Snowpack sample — Loveland Pass, Silver Plume, Colorado, USA (12/14/25, 10:50 AM MST)
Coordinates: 39.664, -105.882
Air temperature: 36 °F
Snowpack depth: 67 cm
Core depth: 10 cm
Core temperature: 50 °F
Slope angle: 6°, slope face: 326°
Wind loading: low
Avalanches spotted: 0
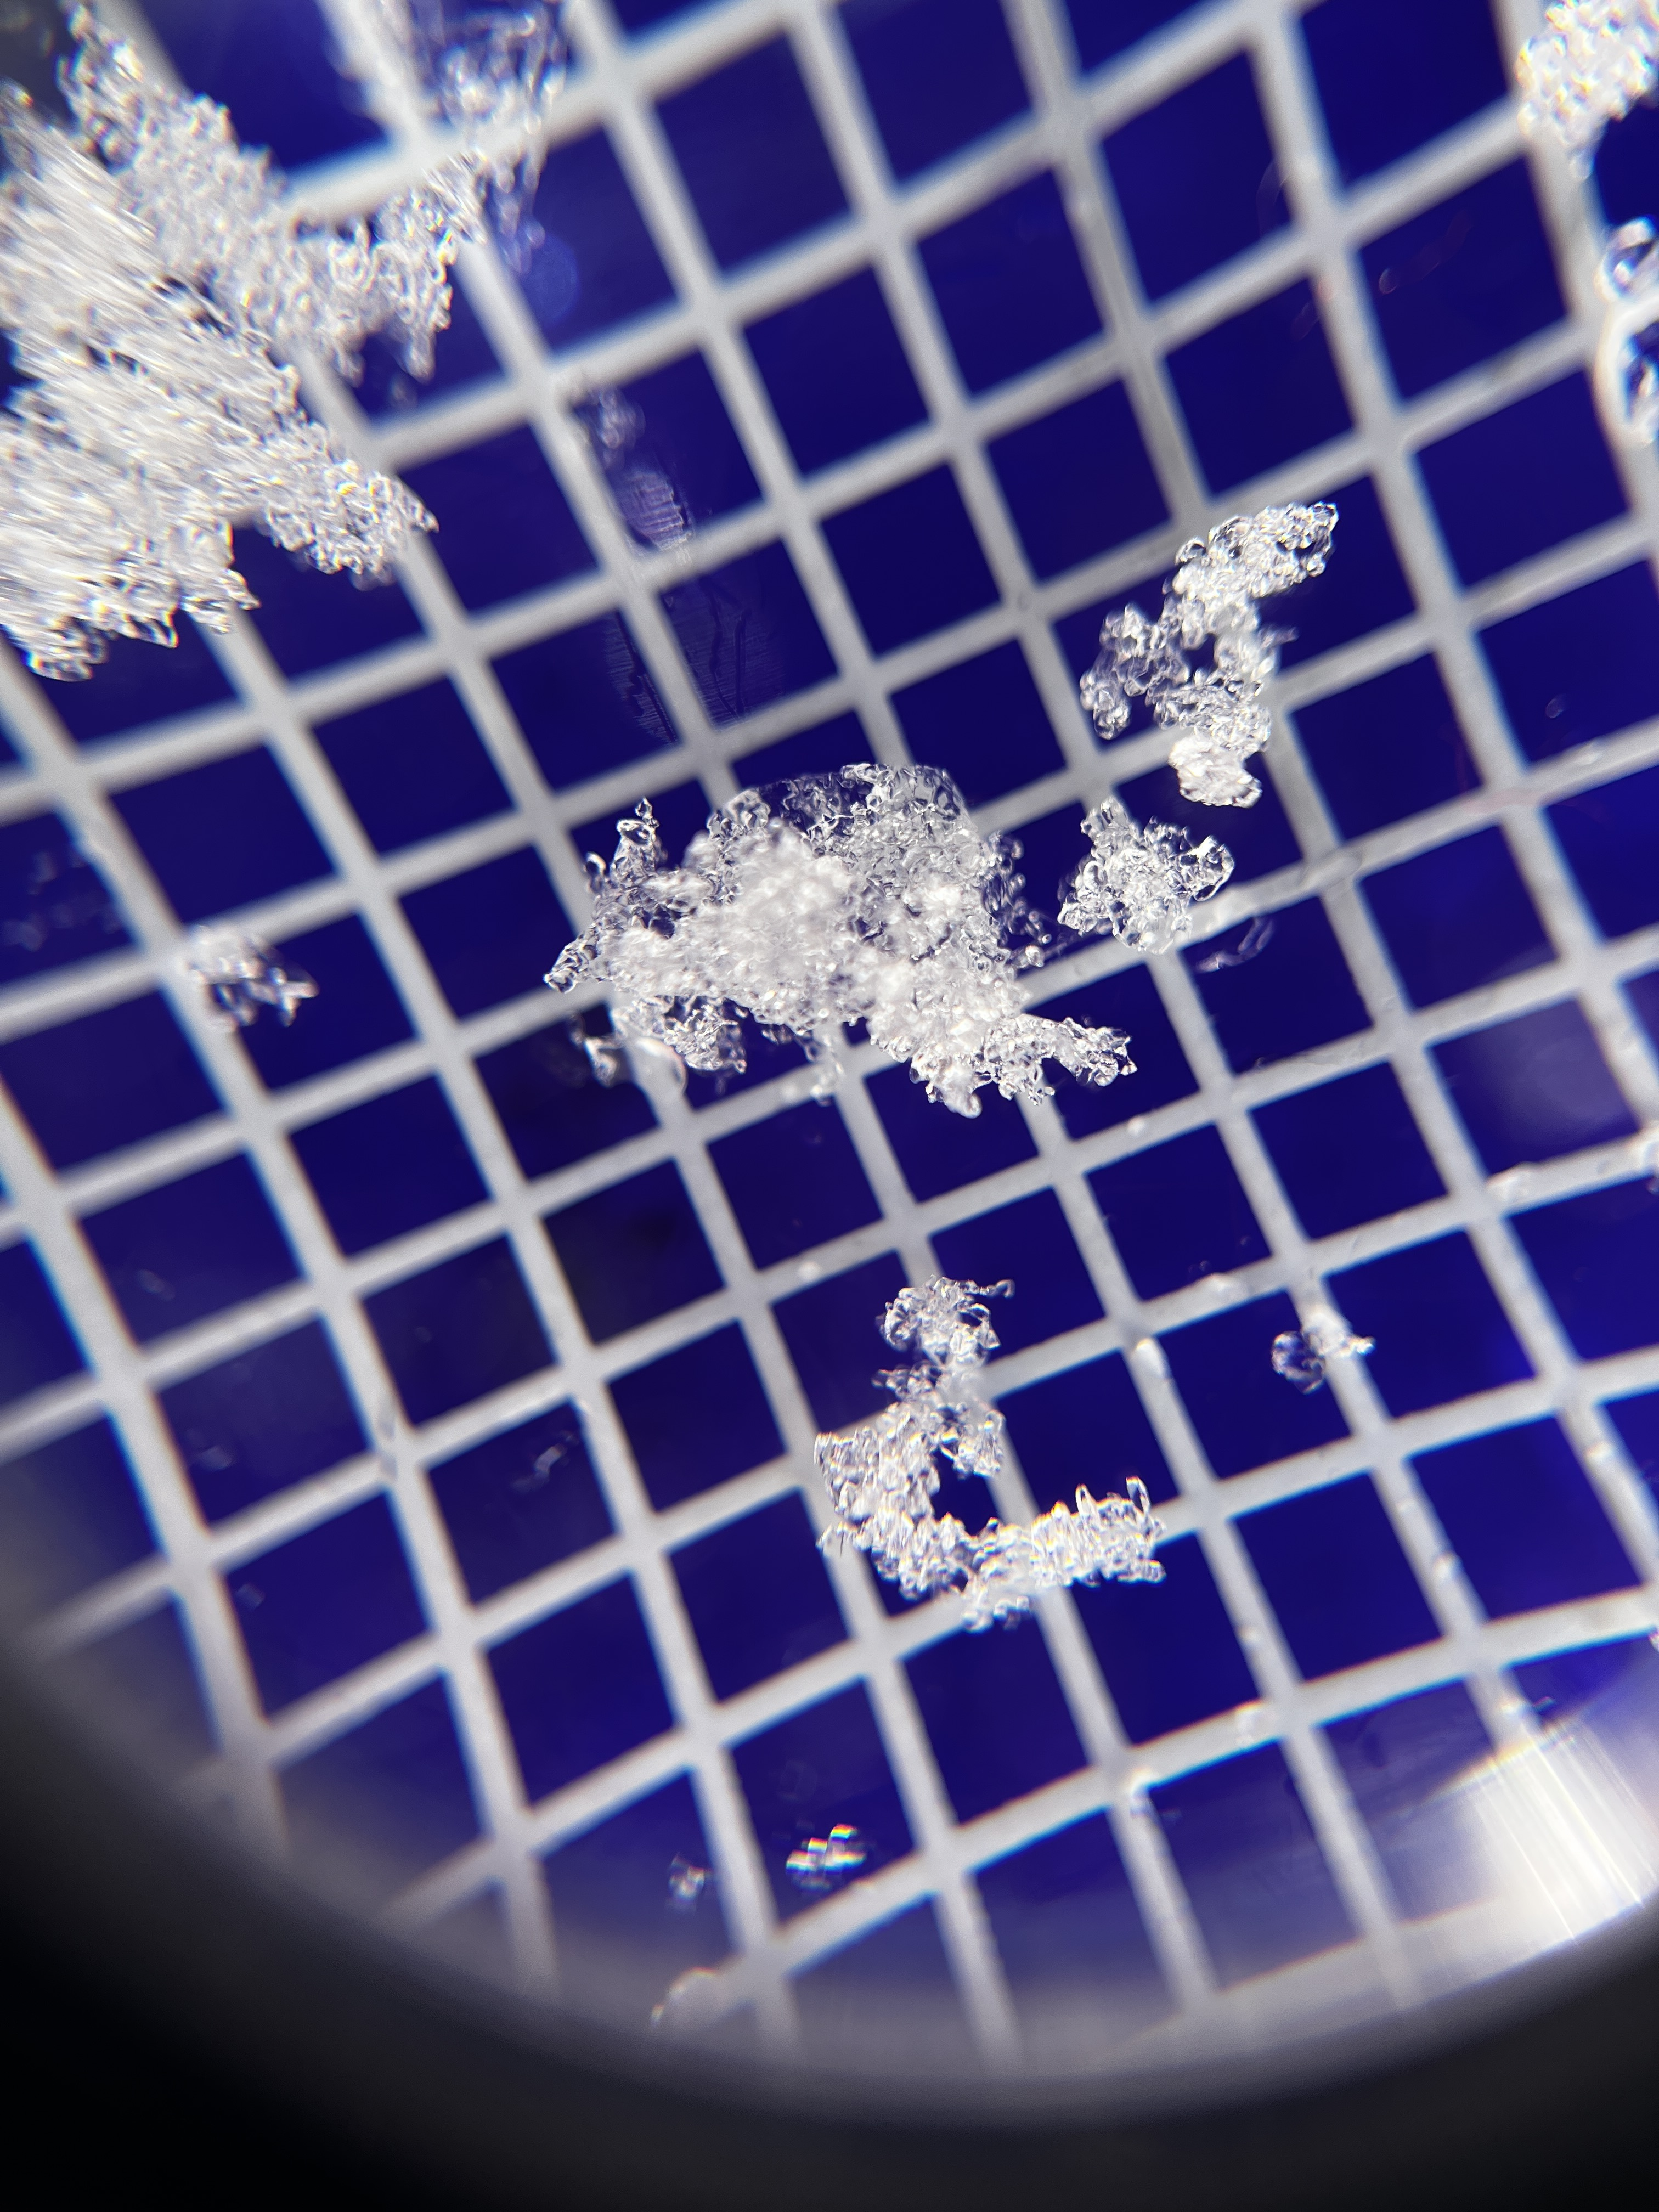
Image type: magnified_profile
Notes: No avalanches spotted, very late start to the season with minimal snowpack